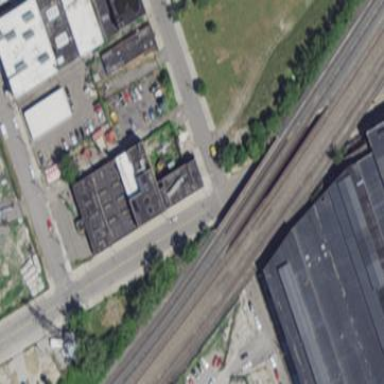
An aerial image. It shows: Industrial building.